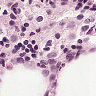
Metastatic tissue present: no